Interaction volume radius: 5 \u00c5
Interaction volume height: 15 \u00c5
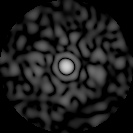
Disorder parameter: 0.8296